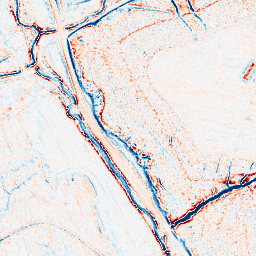
Category: edge_preserving
Decomposition family: anisotropic_diffusion
Decomposition parameters: iterations: 10
kappa: 100
gamma: 0.15
Upsampling method: regularized
Upsampling parameters: scale: 2
lambda_reg: 0.01
Upsampling scale: 2